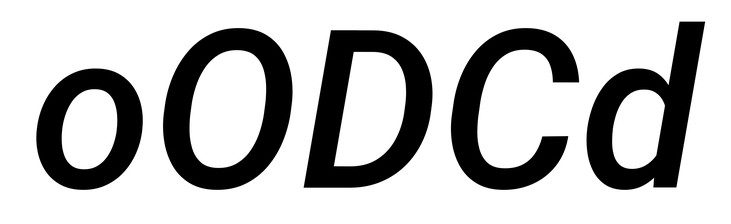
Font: Roboto-Italic_Medium_Italic